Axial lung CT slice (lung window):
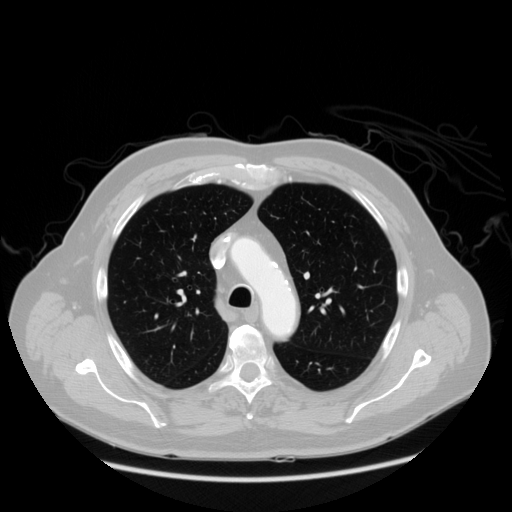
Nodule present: no